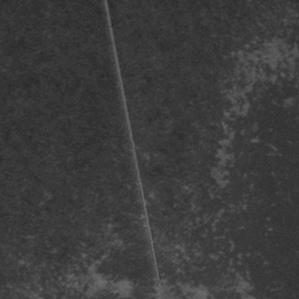
Label: frost